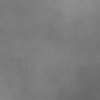
Atmospheric dust classification: dusty